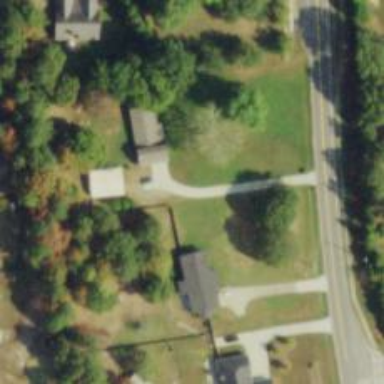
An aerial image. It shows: Driveway leading to service road.